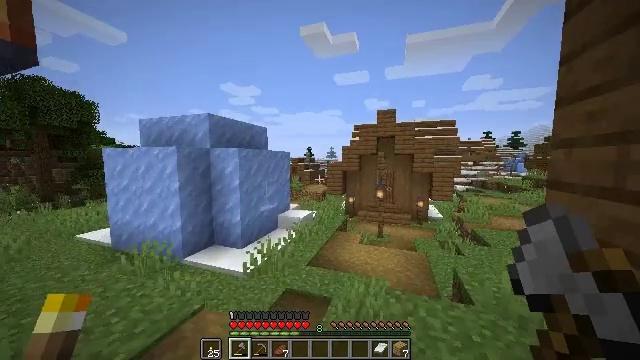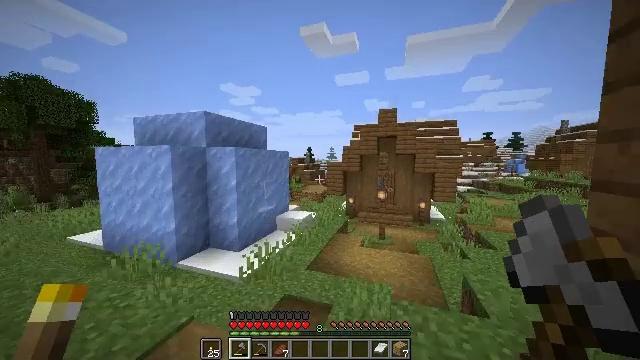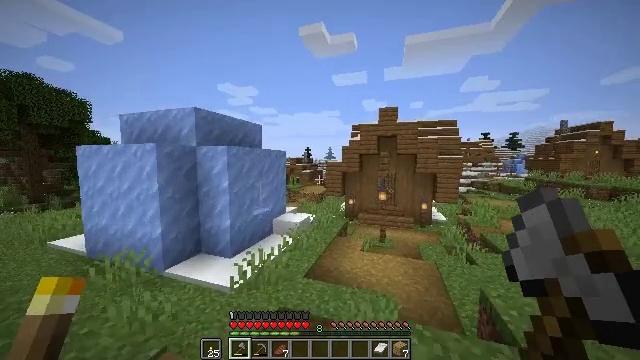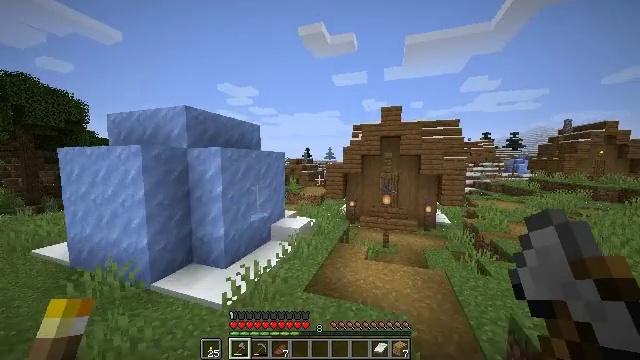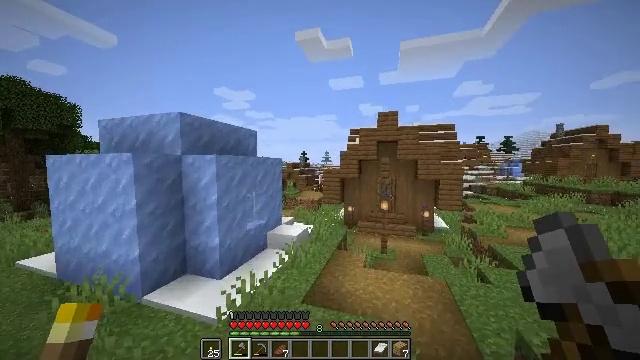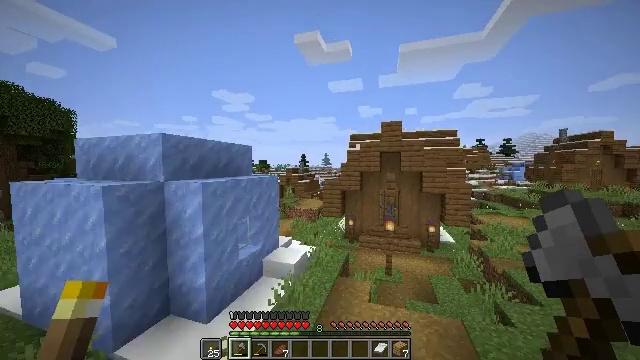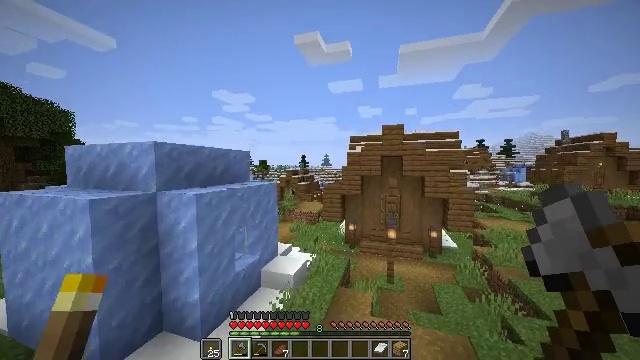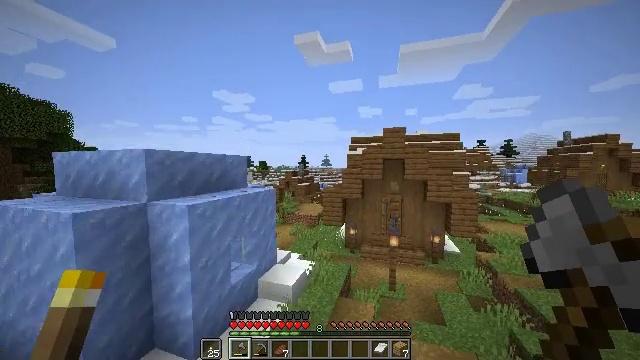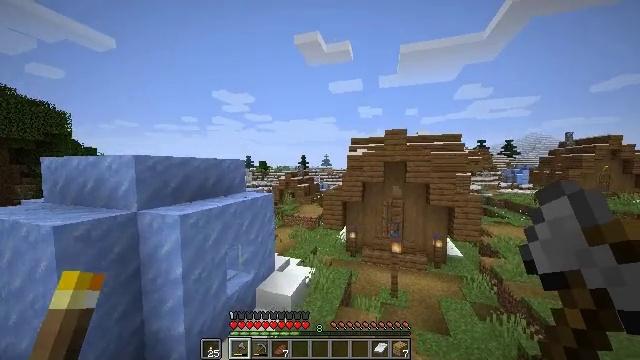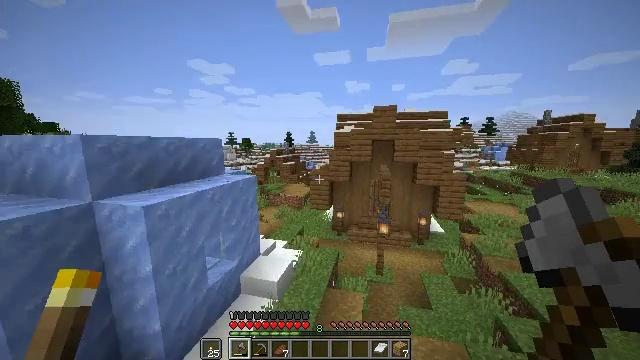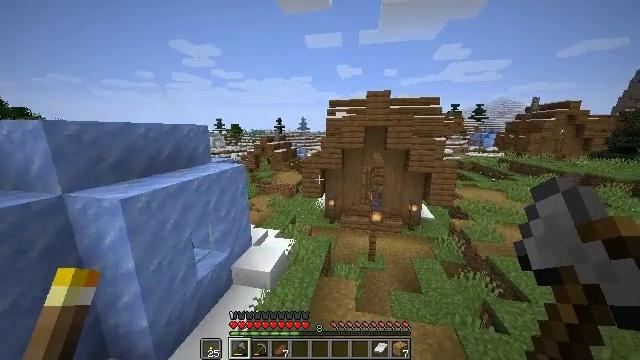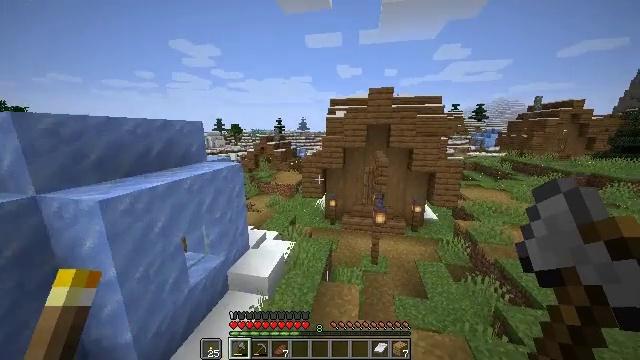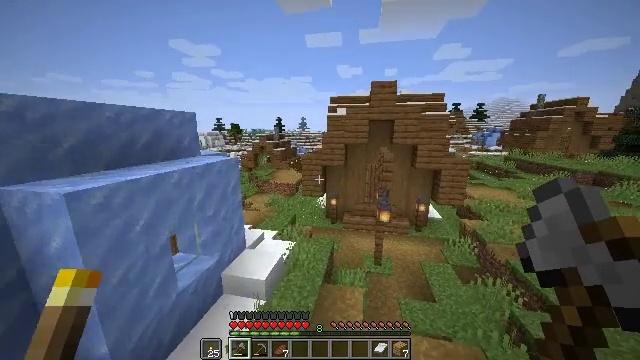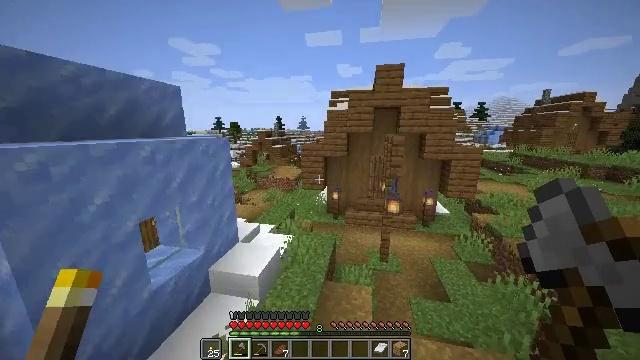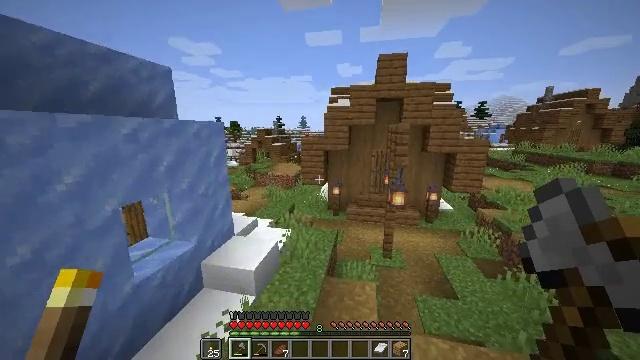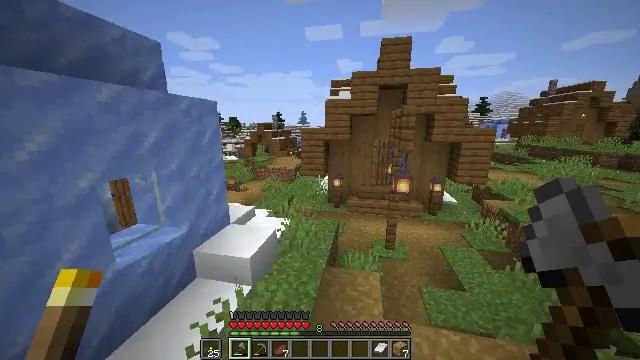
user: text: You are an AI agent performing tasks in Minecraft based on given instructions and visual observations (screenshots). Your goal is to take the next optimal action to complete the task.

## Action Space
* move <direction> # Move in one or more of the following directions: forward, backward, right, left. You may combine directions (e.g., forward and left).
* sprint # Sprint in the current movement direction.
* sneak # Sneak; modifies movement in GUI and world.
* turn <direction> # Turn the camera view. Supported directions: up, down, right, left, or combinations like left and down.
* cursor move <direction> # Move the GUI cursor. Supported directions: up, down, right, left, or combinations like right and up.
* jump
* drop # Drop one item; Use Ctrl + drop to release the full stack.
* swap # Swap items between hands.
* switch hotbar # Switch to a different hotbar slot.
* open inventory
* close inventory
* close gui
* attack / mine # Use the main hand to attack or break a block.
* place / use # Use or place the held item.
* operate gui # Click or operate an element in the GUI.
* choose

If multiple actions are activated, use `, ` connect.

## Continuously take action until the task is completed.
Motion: motion action
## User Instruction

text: Remove the white carpet from the floor.
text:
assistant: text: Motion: move forward, sprint
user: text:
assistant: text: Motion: move forward, sprint
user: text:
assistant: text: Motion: move forward, sprint
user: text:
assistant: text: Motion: move forward, sprint, jump
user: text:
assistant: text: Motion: move forward, sprint, jump
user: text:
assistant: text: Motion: move forward, sprint, jump
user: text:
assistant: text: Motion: move forward, sprint, jump
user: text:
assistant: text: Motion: move forward, sprint, jump
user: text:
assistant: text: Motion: move forward, sprint, turn right and down, jump
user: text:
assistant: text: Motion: move forward, sprint, turn right and down, jump
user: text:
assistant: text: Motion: move forward, sprint, jump
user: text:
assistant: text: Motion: move forward, sprint, jump
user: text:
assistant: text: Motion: move forward, sprint, jump
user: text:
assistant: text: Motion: move forward, sprint, jump
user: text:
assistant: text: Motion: move forward, sprint, jump
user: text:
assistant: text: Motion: move forward, sprint, turn left, jump
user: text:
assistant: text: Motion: move forward, sprint, turn left, jump
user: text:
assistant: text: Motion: move forward, sprint, jump
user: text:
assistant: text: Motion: move forward, sprint, jump
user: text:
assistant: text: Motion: move forward, sprint, jump
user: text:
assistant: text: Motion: move forward, sprint, jump
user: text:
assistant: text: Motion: move forward, sprint, jump
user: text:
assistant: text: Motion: move forward and move right, sprint, jump
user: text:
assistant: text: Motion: move forward and move right, sprint, turn left, jump
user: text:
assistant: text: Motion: move forward and move right, sprint, turn left, jump
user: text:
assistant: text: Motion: move forward and move right, sprint, turn left, jump
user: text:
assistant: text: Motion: move forward and move right, sprint, turn left, jump
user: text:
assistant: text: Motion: move forward, sprint, turn left, jump
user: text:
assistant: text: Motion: move forward, sprint, jump
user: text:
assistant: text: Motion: move forward, sprint, jump